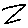
Label: zigzag